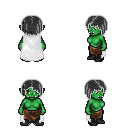
a pixel art fantasy rpg character, female body template, orc, green skin, white cape, robe skirt, gray pageboy hairstyle, black shoes, four views (front, back, left, right), 2x2 character sprite sheet, small pixel art, hard edges, no anti-aliasing